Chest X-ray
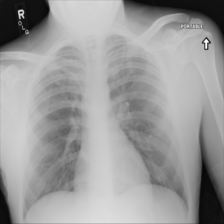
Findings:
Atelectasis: negative
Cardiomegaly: negative
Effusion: negative
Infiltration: negative
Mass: negative
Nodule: negative
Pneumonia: negative
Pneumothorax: negative
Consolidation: negative
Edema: negative
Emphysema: negative
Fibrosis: negative
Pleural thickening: negative
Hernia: negative